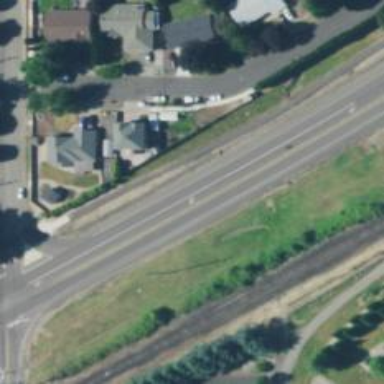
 categorized as trunk highway. The sidewalk is on the left side."